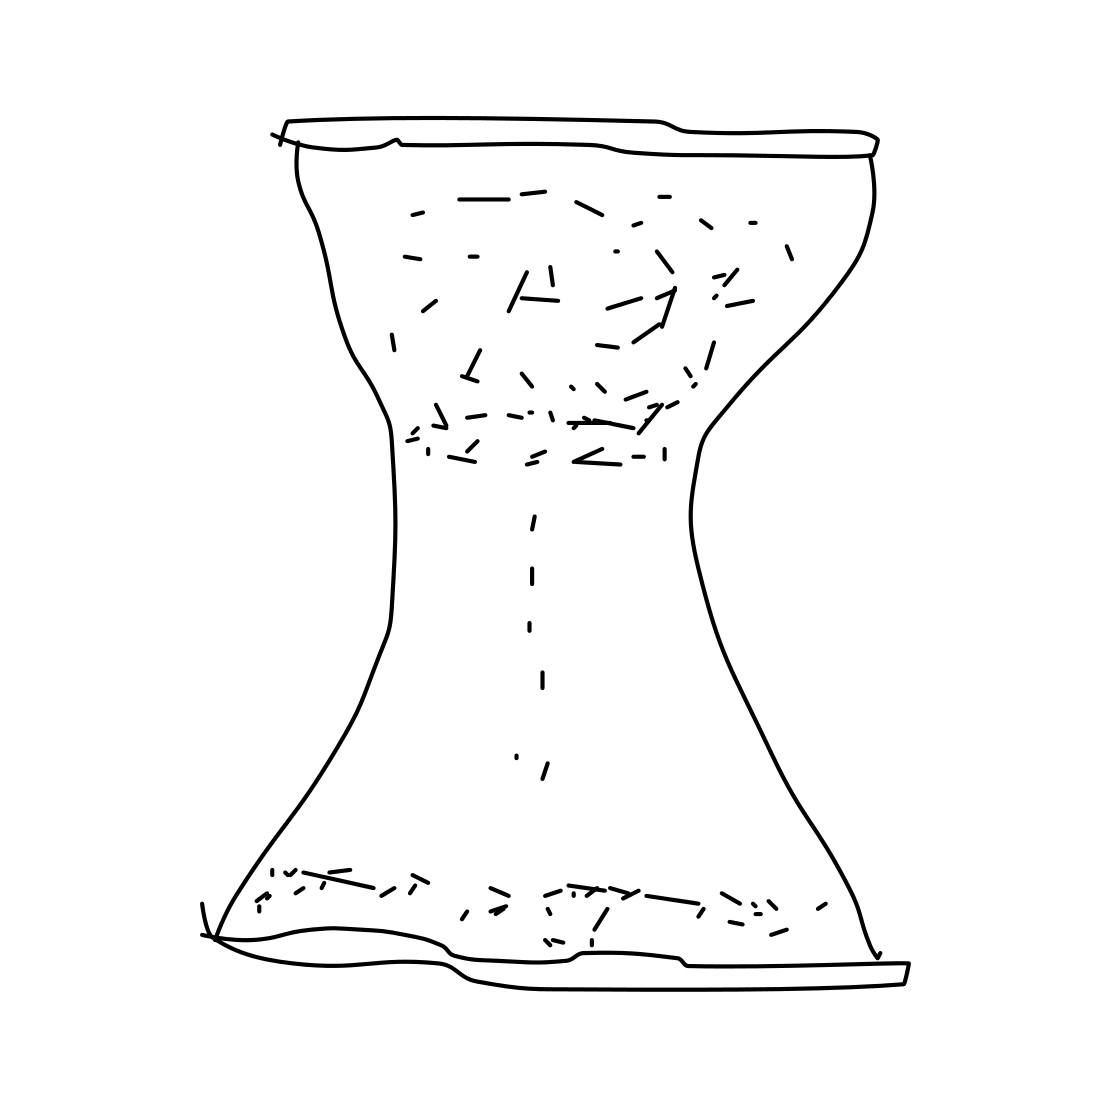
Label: hourglass